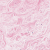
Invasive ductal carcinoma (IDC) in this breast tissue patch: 0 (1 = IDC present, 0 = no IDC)